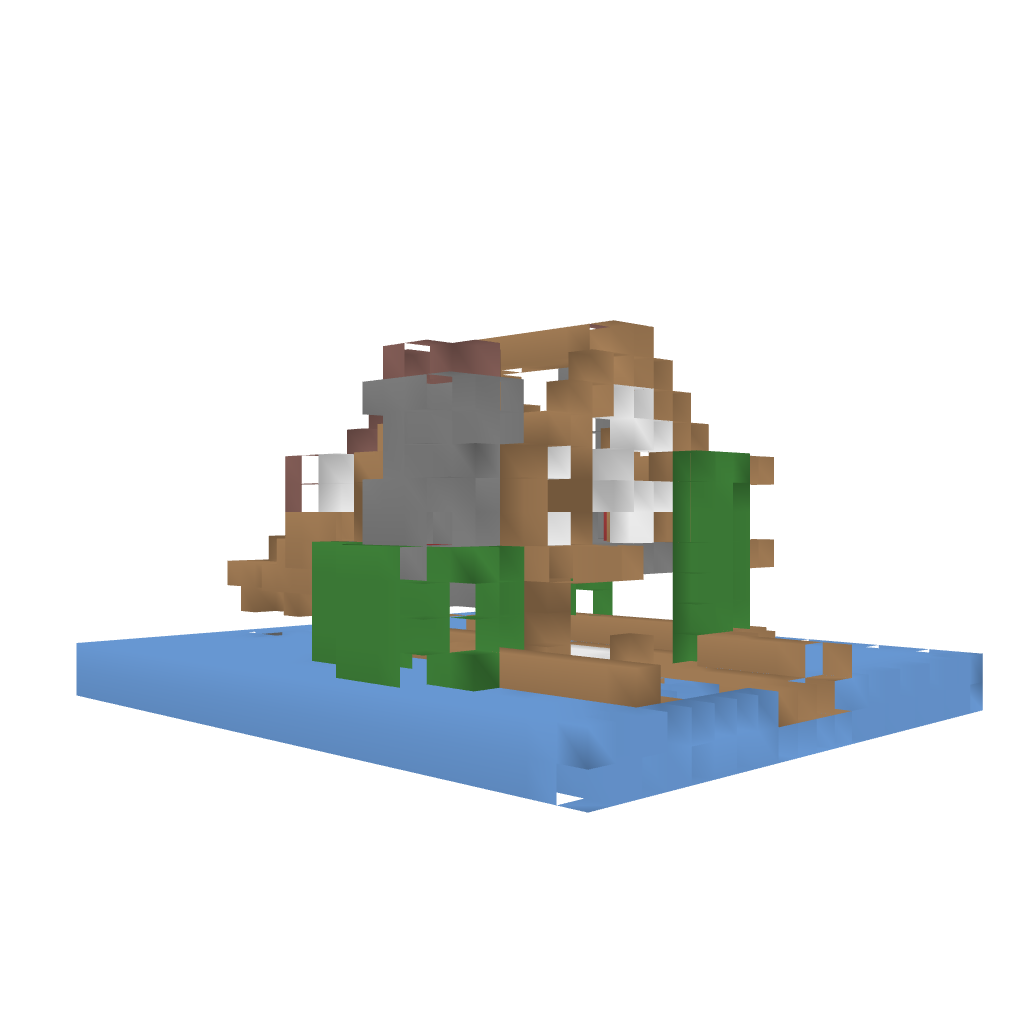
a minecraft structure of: Fish Shack bad low quality